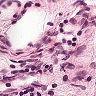
Metastatic tissue present: no